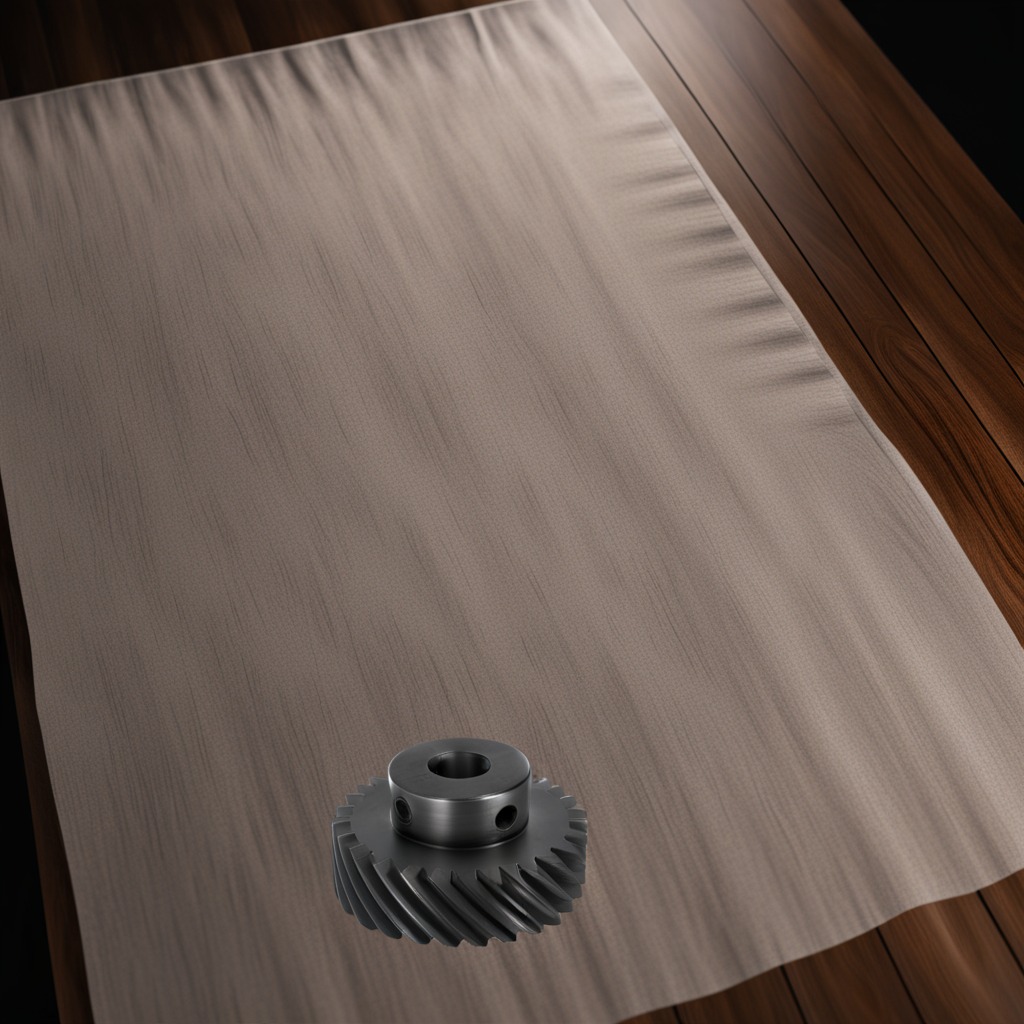
A steel gear with teeth is lying on a wooden table inside a workshop at night.